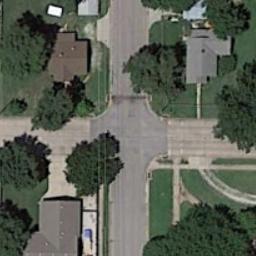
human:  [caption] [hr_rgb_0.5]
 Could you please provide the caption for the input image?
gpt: An intersection without cars located in a residential area with some green areas .

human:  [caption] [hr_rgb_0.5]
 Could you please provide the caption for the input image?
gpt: There are only a few cars at the intersection .

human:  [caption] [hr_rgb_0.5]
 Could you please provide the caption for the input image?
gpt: There are many trees near the intersection .

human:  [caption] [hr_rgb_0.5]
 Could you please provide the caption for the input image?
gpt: There are many houses with gray roofs and many trees around the intersection .

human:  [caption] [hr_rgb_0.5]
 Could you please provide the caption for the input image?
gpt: There are some green trees and lawns around the intersection .